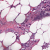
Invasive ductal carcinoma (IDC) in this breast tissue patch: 1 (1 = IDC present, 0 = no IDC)